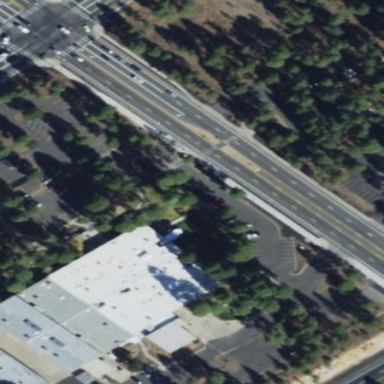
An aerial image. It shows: Commercial building.